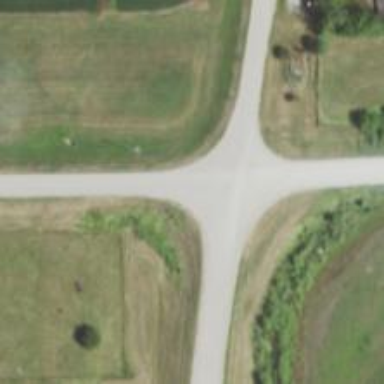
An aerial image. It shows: Stop road.